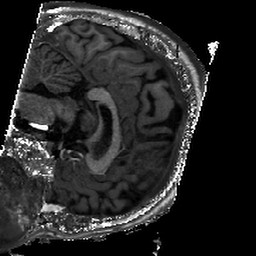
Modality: T1w
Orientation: sagittal
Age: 24
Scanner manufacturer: siemens
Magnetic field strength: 3 T
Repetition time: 2.4 s
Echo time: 0.00224 s